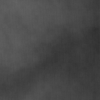
Label: dusty